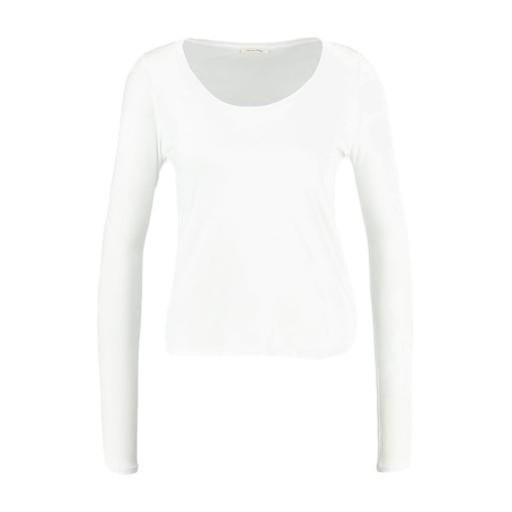
white pima t-shirt only macy, white long-sleeve top, white women's heattech extra warm scoop neck tee, white background